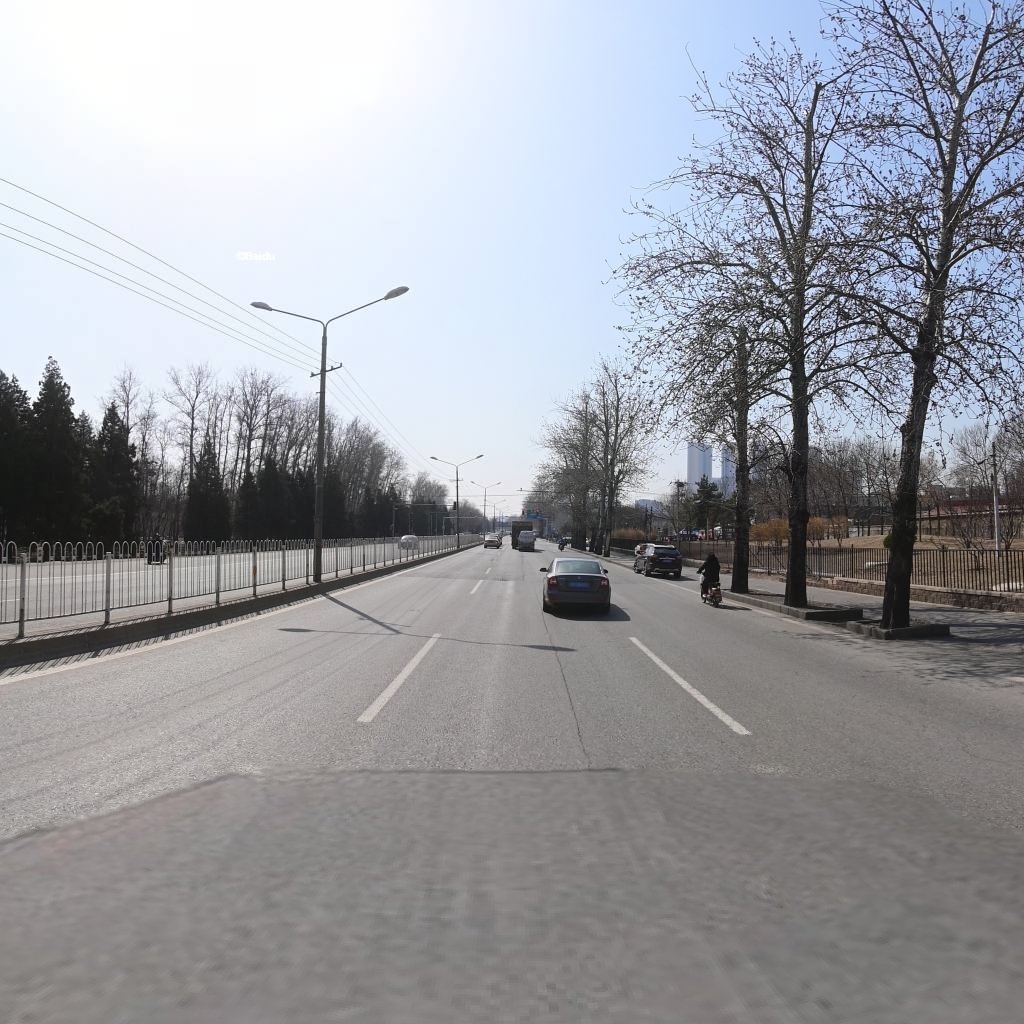
Region: Chaoyang
Road damage annotations: longitudinal crack, longitudinal crack